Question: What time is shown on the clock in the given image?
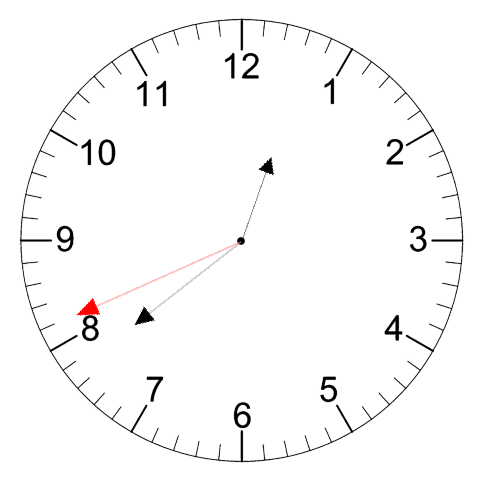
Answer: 12:38:41